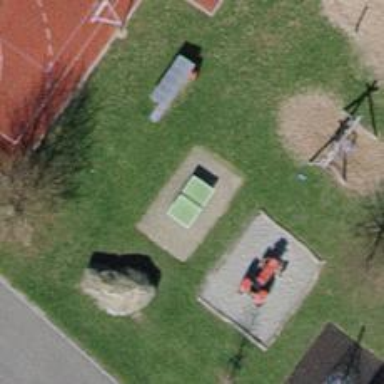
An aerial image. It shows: Pitch for leisure activities.